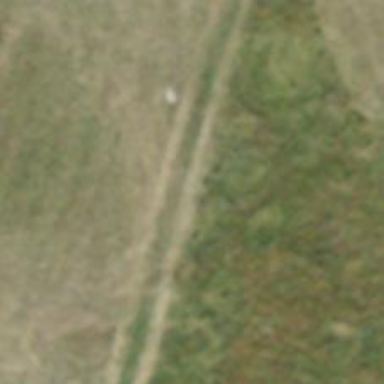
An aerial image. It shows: Grass track with grade4 surface.